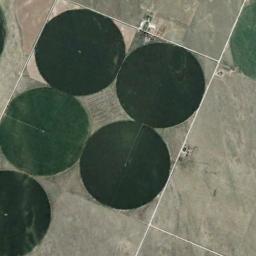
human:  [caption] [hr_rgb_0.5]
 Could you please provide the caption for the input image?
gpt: The round farmland is large .

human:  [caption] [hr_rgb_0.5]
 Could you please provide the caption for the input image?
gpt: Some green circle farmland are in the bare land .

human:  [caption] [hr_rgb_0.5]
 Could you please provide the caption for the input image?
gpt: Five neatly arranged circular green fields .

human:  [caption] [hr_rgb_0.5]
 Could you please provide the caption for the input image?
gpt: Several dark green circular farmlands are on the wasteland .

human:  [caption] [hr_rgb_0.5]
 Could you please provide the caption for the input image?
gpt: There are five green circular farmlands of the same size .